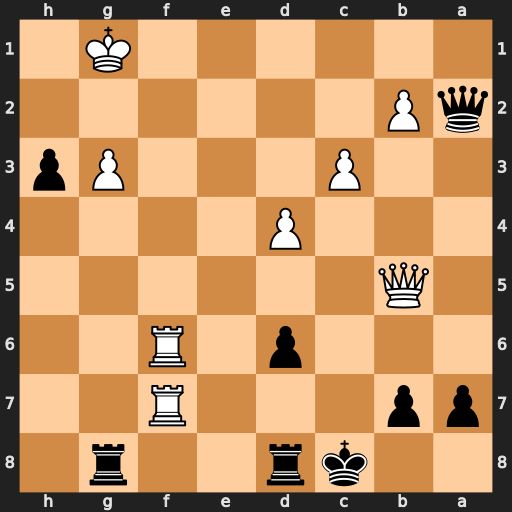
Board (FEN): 2kr2r1/pp3R2/3p1R2/1Q6/3P4/2P3Pp/qP6/6K1
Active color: b
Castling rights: -
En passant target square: -
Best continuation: Rxg3+ Kh1 Qb1+ Rf1 Qe4+